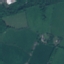
Label: Pasture